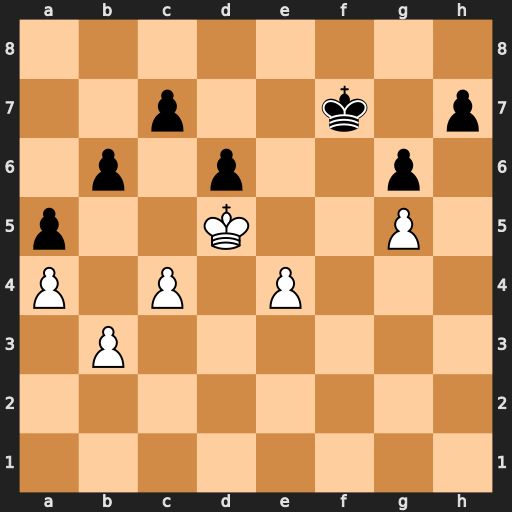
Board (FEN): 8/2p2k1p/1p1p2p1/p2K2P1/P1P1P3/1P6/8/8
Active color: w
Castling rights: -
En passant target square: -
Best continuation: Kc6 Ke6 Kxc7